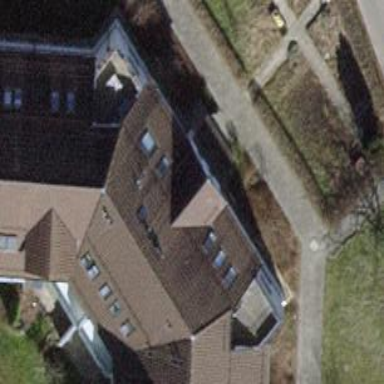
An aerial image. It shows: Building with tiled roof.